Question: I am using <URL> for this project
Parent class:
'''
public class CLiveThing
{
private object lawk = new object();
public Action<double> hp_cur_changed;
public Action<double> hp_max_changed;
public double hp_max { get; private set; }
public double hp_cur { get; private set; }
public void change_hp_max(double val)
{
lock (lawk)
{
hp_max += val;
if (hp_max_changed != null)
hp_max_changed(hp_max);
}
}
public void change_hp_cur(double val)
{
lock (lawk)
{
hp_cur += val;
if (hp_cur_changed != null)
hp_cur_changed(hp_cur);
}
}
}
'''
Child class:
'''
public class CPlayer : CLiveThing
{
public int id { get; private set; }
public CPlayer(int id)
{
this.id = id;
}
/*
* Network
*/
public string Serialize()
{
return Newtonsoft.Json.JsonConvert.SerializeObject(this);
}
public static CPlayer Deserialize(string val)
{
return Newtonsoft.Json.JsonConvert.DeserializeObject<CPlayer>(val);
}
}
'''
(uses Players.CPlayers to manage all players with a generic collection)
'''
Players.CPlayers.Serialize()
'''
Like so:
'''
public static string Serialize()
{
players_lock.AcquireReaderLock(Timeout.Infinite);
string str = "";
foreach (CPlayer player in players.Values)
{
str += player.Serialize();
str += Environment.NewLine;
}
players_lock.ReleaseReaderLock();
return str;
}
'''
I put a break line in the Players.CPlayers.Deserialize loop, which reverses what the server did.
'''
foreach (string line in split)
{
if (line.Length > 0)
{
CPlayer player = CPlayer.Deserialize(line);
addOrReplace(player.id, player);
}
}
'''
Here's an example of one line:
What goes in:
'''
"{"hp_cur_changed":null,"hp_max_changed":null,"id":1,"hp_max":100.0,"hp_cur":100.0}"
'''
What comes out of CPlayer.Deserialize():

It only Deserialized the ID and ignored the properties in the parent class. Which is weird because the server-side did Serialize it properly. Can anyone tell me how to fix this?
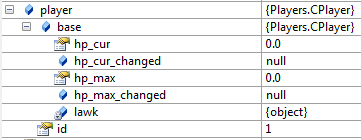
Answer: I was not able to find an official reference why it's working like this but there are at least two way to solve your problem:
Declare your base class property setters as public
'''
public double hp_cur { get; set; }
public double hp_max { get; set; }
'''
Or annotate them with the 'JsonProperty' attribute:
'''
[JsonProperty]
public double hp_max { get; private set; }
[JsonProperty]
public double hp_cur { get; private set; }
'''